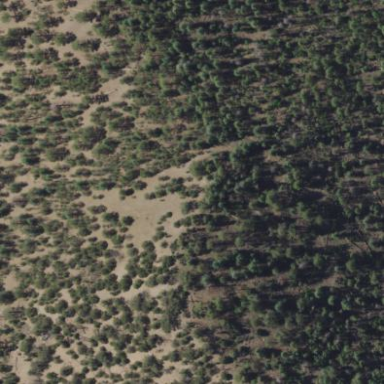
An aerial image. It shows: Patch of scrub vegetation.